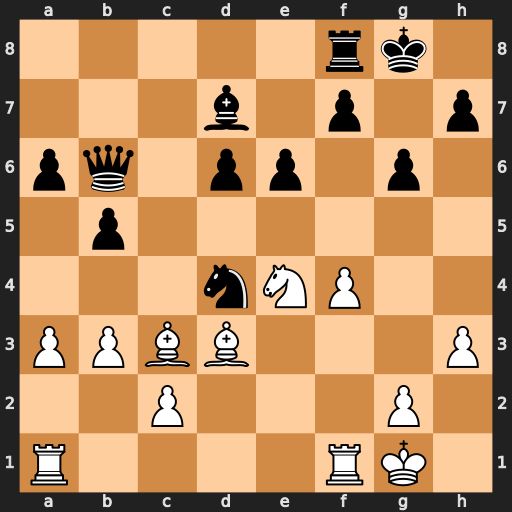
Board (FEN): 5rk1/3b1p1p/pq1pp1p1/1p6/3nNP2/PPBB3P/2P3P1/R4RK1
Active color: w
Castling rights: -
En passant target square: -
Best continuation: Nf6+ Kg7 Nxd7